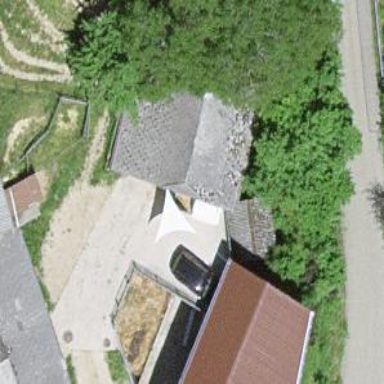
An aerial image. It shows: Rural barn.